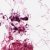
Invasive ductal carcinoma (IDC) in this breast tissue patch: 0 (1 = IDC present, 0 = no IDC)